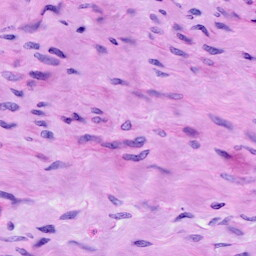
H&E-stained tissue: Cervix